Question: I have three distinct dropdown boxes, each one contain a list that is common to that three boxes. My need is to filter the list like,
> when user selects an option in the first dropdown, then he goes to
next, he shouldn't get the option in the list the is selected earlier
in the first dropdown.
This is the image showing two dropdowns, I need three of them.

'''
<head>
<title></title>
<script type="text/javascript" src="http://ajax.googleapis.com/ajax/libs/jquery/1.8.3/jquery.min.js"></script>
<script type="text/javascript">
function cleanMonth(ddl) {
var val = ddl.options[ddl.selectedIndex].value;
//Clear all items
$("#ddlMonth2 > option").remove();
//Add all options from dropdown 1
$("#" + ddl.id + "> option").each(function () {
var opt = document.createElement("option");
opt.text = this.text;
opt.value = this.value;
document.getElementById("ddlMonth2").options.add(opt);
});
//Remove selected
$("#ddlMonth2 option[value='" + val + "']").remove();
}
</script>
'''
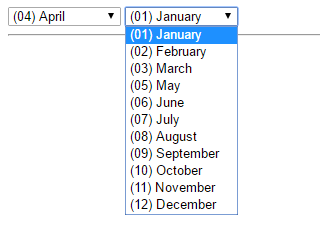
Answer: '''
<html>
<head>
<title>Dropdown test</title>
</head>
<body>
<select id="first">
<option value="0">--Select--</option>
<option value="A">A</option>
<option value="B">B</option>
<option value="C">C</option>
<option value="D">D</option>
<option value="E">E</option>
</select>
<select id="second">
<option value="0">--Select--</option>
<option value="A">A</option>
<option value="B">B</option>
<option value="C">C</option>
<option value="D">D</option>
<option value="E">E</option>
</select>
<select id="third">
<option value="0">--Select--</option>
<option value="A">A</option>
<option value="B">B</option>
<option value="C">C</option>
<option value="D">D</option>
<option value="E">E</option>
</select>
</body>
<script src="https://code.jquery.com/jquery-3.1.0.min.js" integrity="sha256-cCueBR6CsyA4/9szpPfrX3s49M9vUU5BgtiJj06wt/s=" crossorigin="anonymous"></script>
<script type="text/javascript">
$(document).ready(function(){
$("#first").on('change',function(){
var selectedItem = $("#first").val();
$("#second").children("option").show();
$("#second").children("option[value^=" + selectedItem + "]").hide();
});
$("#first ,#second").on('change',function(){
var selectedItem = $("#first").val();
var selectedItem2 = $("#second").val();
$("#third").children("option").show();
$("#third").children("option[value^=" + selectedItem + "]").hide();
$("#third").children("option[value^=" + selectedItem2 + "]").hide();
});
});
</script>
</html>
'''
This code will work...